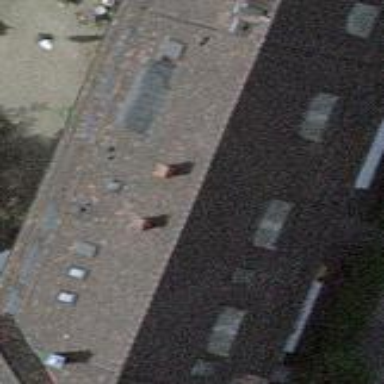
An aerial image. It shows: Gabled roof apartments building with maroon roof tiles.